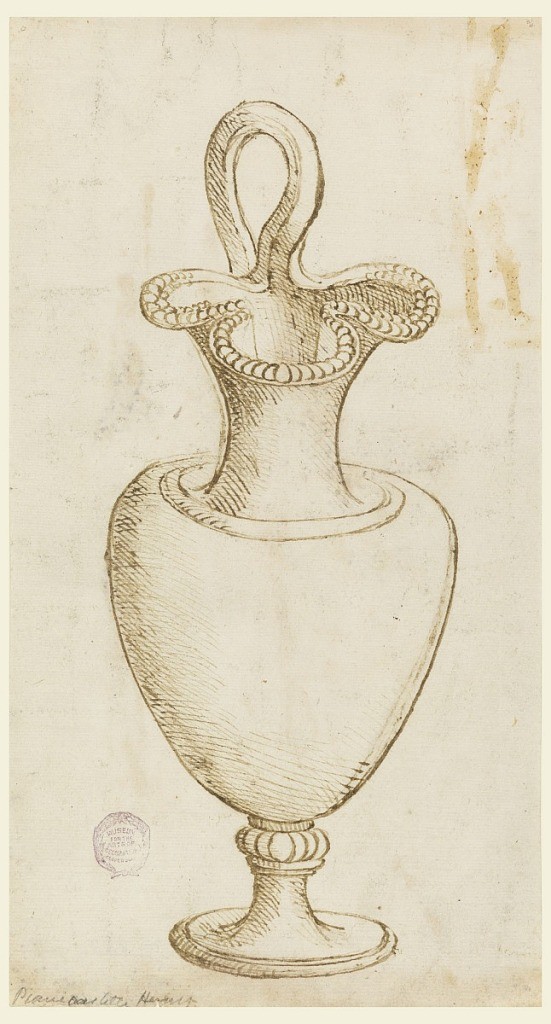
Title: A Pitcher
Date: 1550–1600
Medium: Pen and ink on paper
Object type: Drawing
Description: Vertical rectangle with a footed pitcher seen from the front. The vase shaped body is indecorated. A small band of gadrooning where the foot meets the body.  The handle curves above a trefoil spout and elongated neck